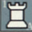
Piece: wR